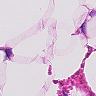
Metastatic tissue present: no